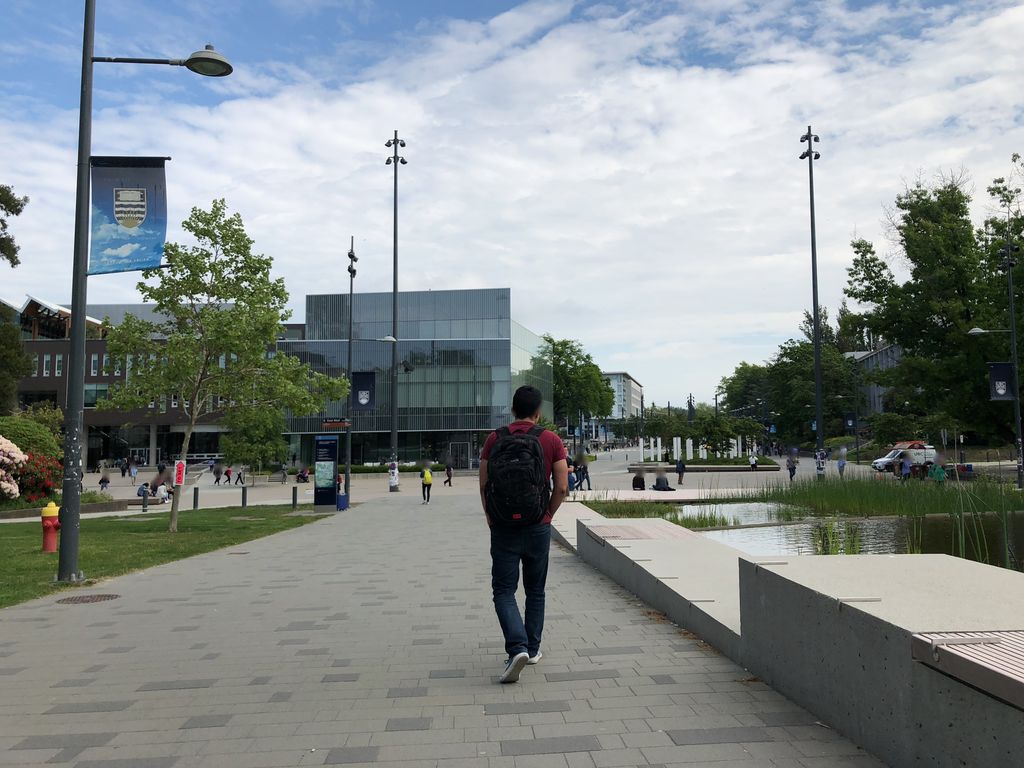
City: vancouver